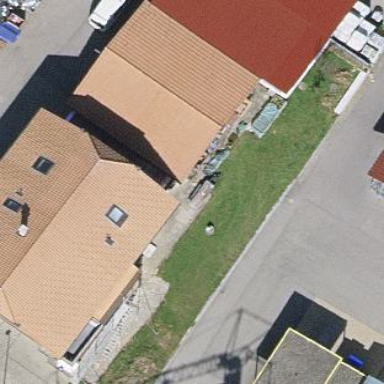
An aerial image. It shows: Gabled building with red roof.